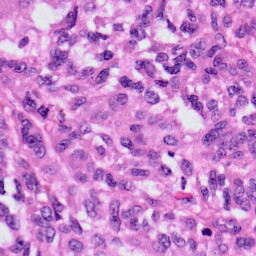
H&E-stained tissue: Skin